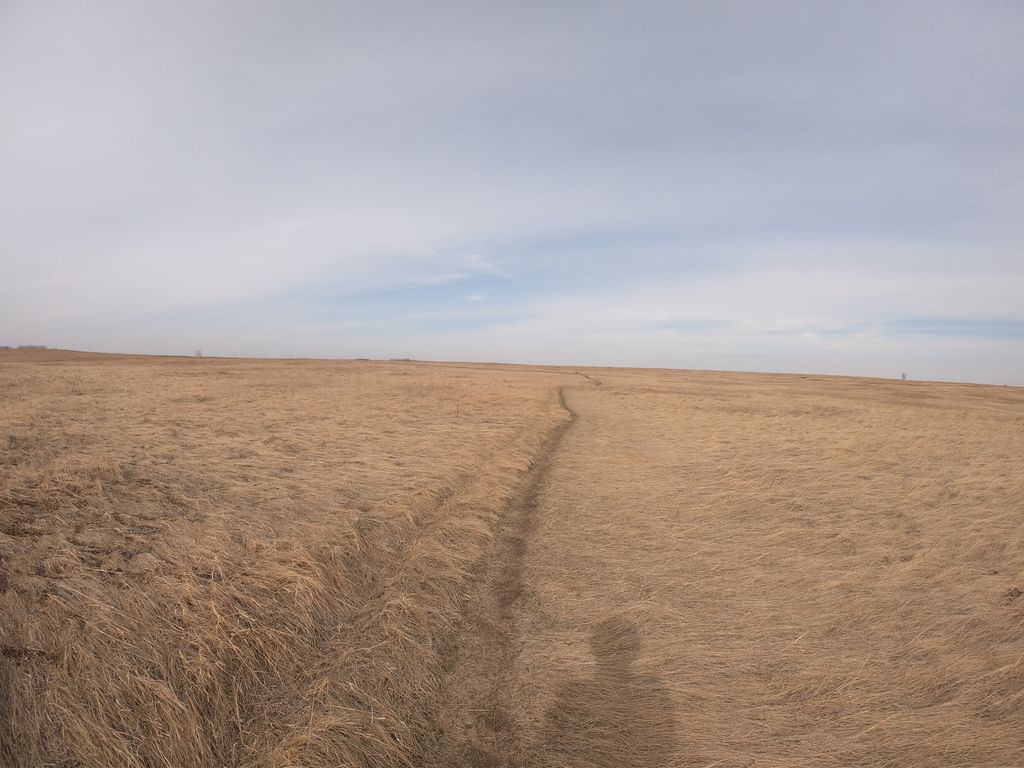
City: calgary